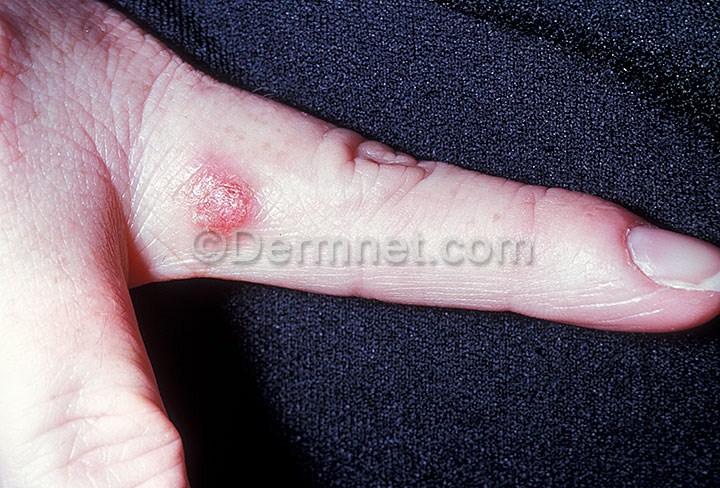
Disease: Warts Molluscum and other Viral Infections